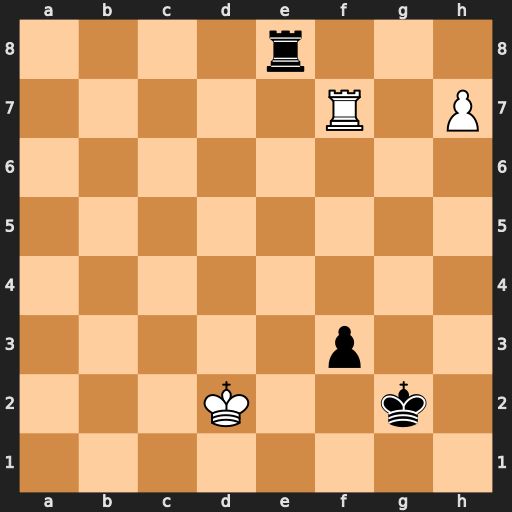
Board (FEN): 4r3/5R1P/8/8/8/5p2/3K2k1/8
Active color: w
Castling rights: -
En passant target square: -
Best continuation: Rg7+ Kf1 Rg8